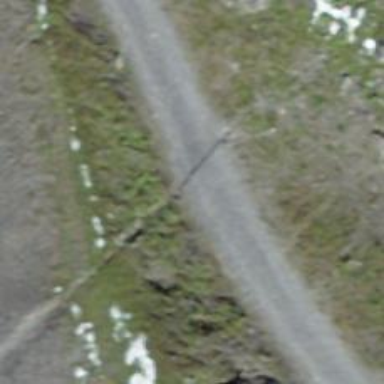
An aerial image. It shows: Downhill skiing track.